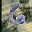
Label: 6